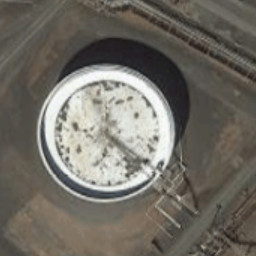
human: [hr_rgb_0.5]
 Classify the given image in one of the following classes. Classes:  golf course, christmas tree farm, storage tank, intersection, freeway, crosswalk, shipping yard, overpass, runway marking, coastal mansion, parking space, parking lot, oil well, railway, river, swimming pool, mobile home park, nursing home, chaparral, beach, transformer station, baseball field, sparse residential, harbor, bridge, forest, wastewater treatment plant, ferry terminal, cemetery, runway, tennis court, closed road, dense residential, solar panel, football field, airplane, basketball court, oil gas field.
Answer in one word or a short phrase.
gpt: storage tank